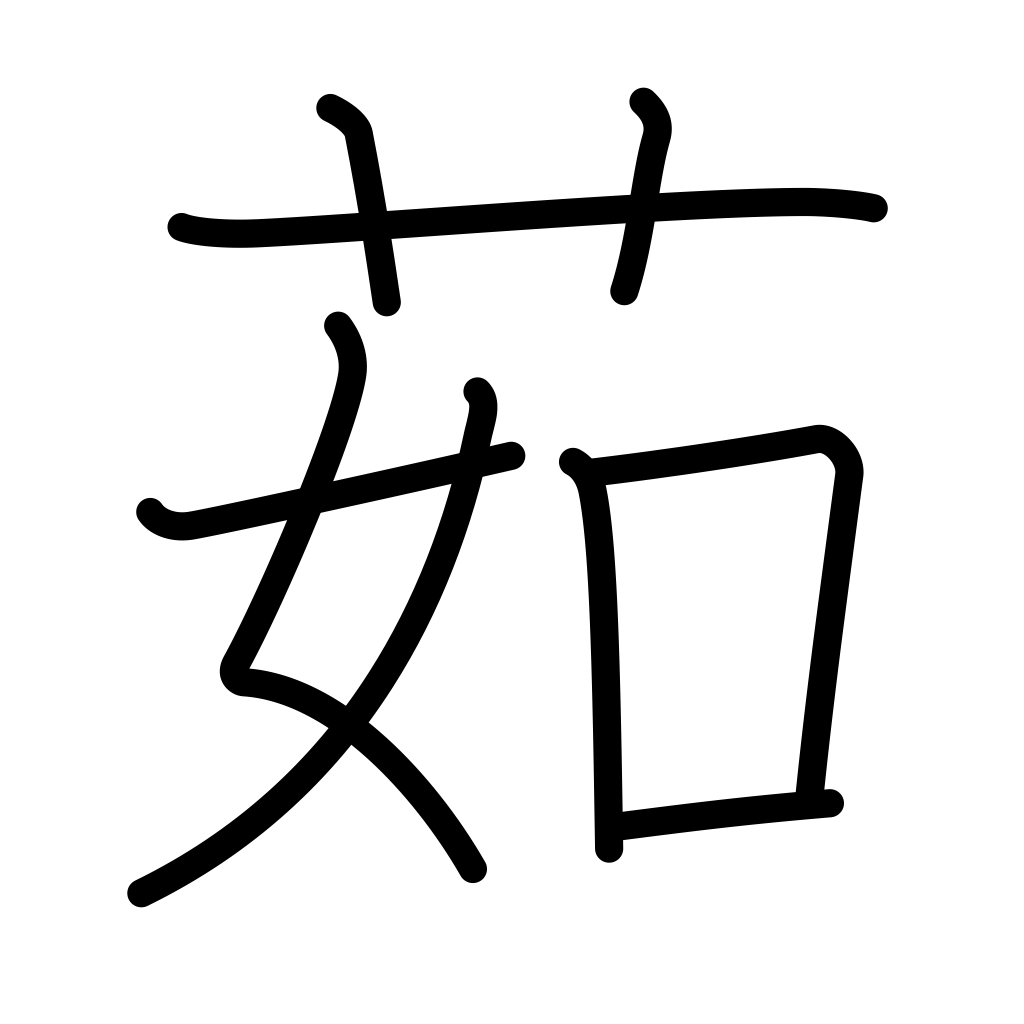
Meaning: boil, seethe